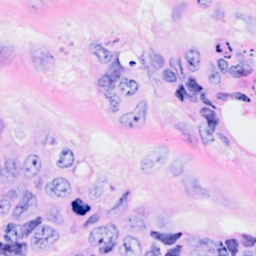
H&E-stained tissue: Breast